Два шарика подвешены рядом на нитях равной длины (см. рисунок).  Левый по рисунку шарик отклонили на угол $\alpha$ и отпустили. После соударения шаров левый останавливается, а правый отклоняется на угол $\beta$.
На какой угол отклонится левый шар после второго соударения? Считать, что при каждом соударении переходит в тепло одна и та же доля потенциальной энергии деформации шаров.
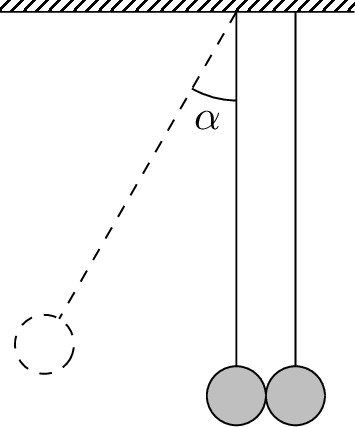
Ответ: $$ \gamma=\beta. $$
Темы:
T, Механика, ЗСЭ, Колебания, Всероссийские, Неупругое столкновение